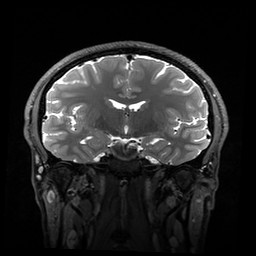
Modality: T2w
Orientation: coronal